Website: walmart
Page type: payment
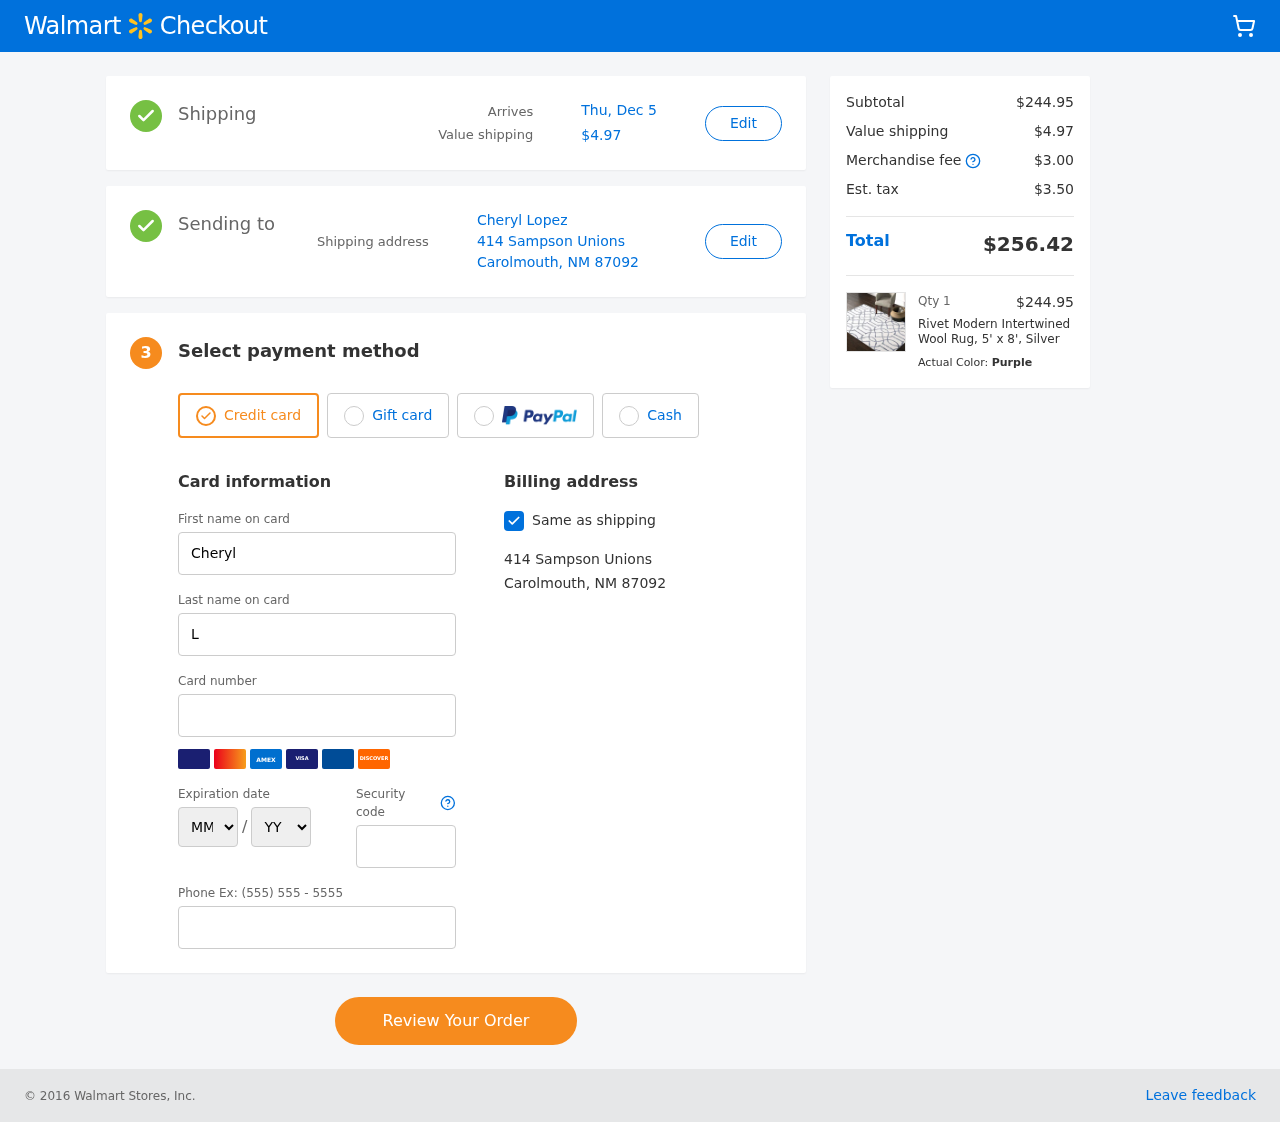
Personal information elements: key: PII_CARD_EXPIRY_MONTH
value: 06
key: PII_CARD_EXPIRY_YEAR
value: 28
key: PII_CITY_STATE_ZIP
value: Carolmouth, NM 87092
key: PII_FULLNAME
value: Cheryl Lopez
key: PII_STREET
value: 414 Sampson Unions
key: PII_FIRSTNAME
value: Cheryl
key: PII_LASTNAME
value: Lopez
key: PII_CARD_NUMBER
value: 6011 2900 8221 6582
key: PII_CARD_CVV
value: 955
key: PII_PHONE
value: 5496577946
Product elements: key: PRODUCT1_NAME
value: Rivet Modern Intertwined Wool Rug, 5' x 8', Silver
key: PRODUCT1_PRICE
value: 244.95
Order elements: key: ORDER_DELIVERY_DATE
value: Thu, Dec 5
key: ORDER_SHIPPING_COST
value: $4.97
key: ORDER_SUBTOTAL
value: $244.95
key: ORDER_MERCHANDISE_FEE
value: $3.00
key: ORDER_TAX
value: $3.50
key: ORDER_TOTAL
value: $256.42
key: ORDER_NUM_ITEMS
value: Qty 1